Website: lowes
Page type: order-returns
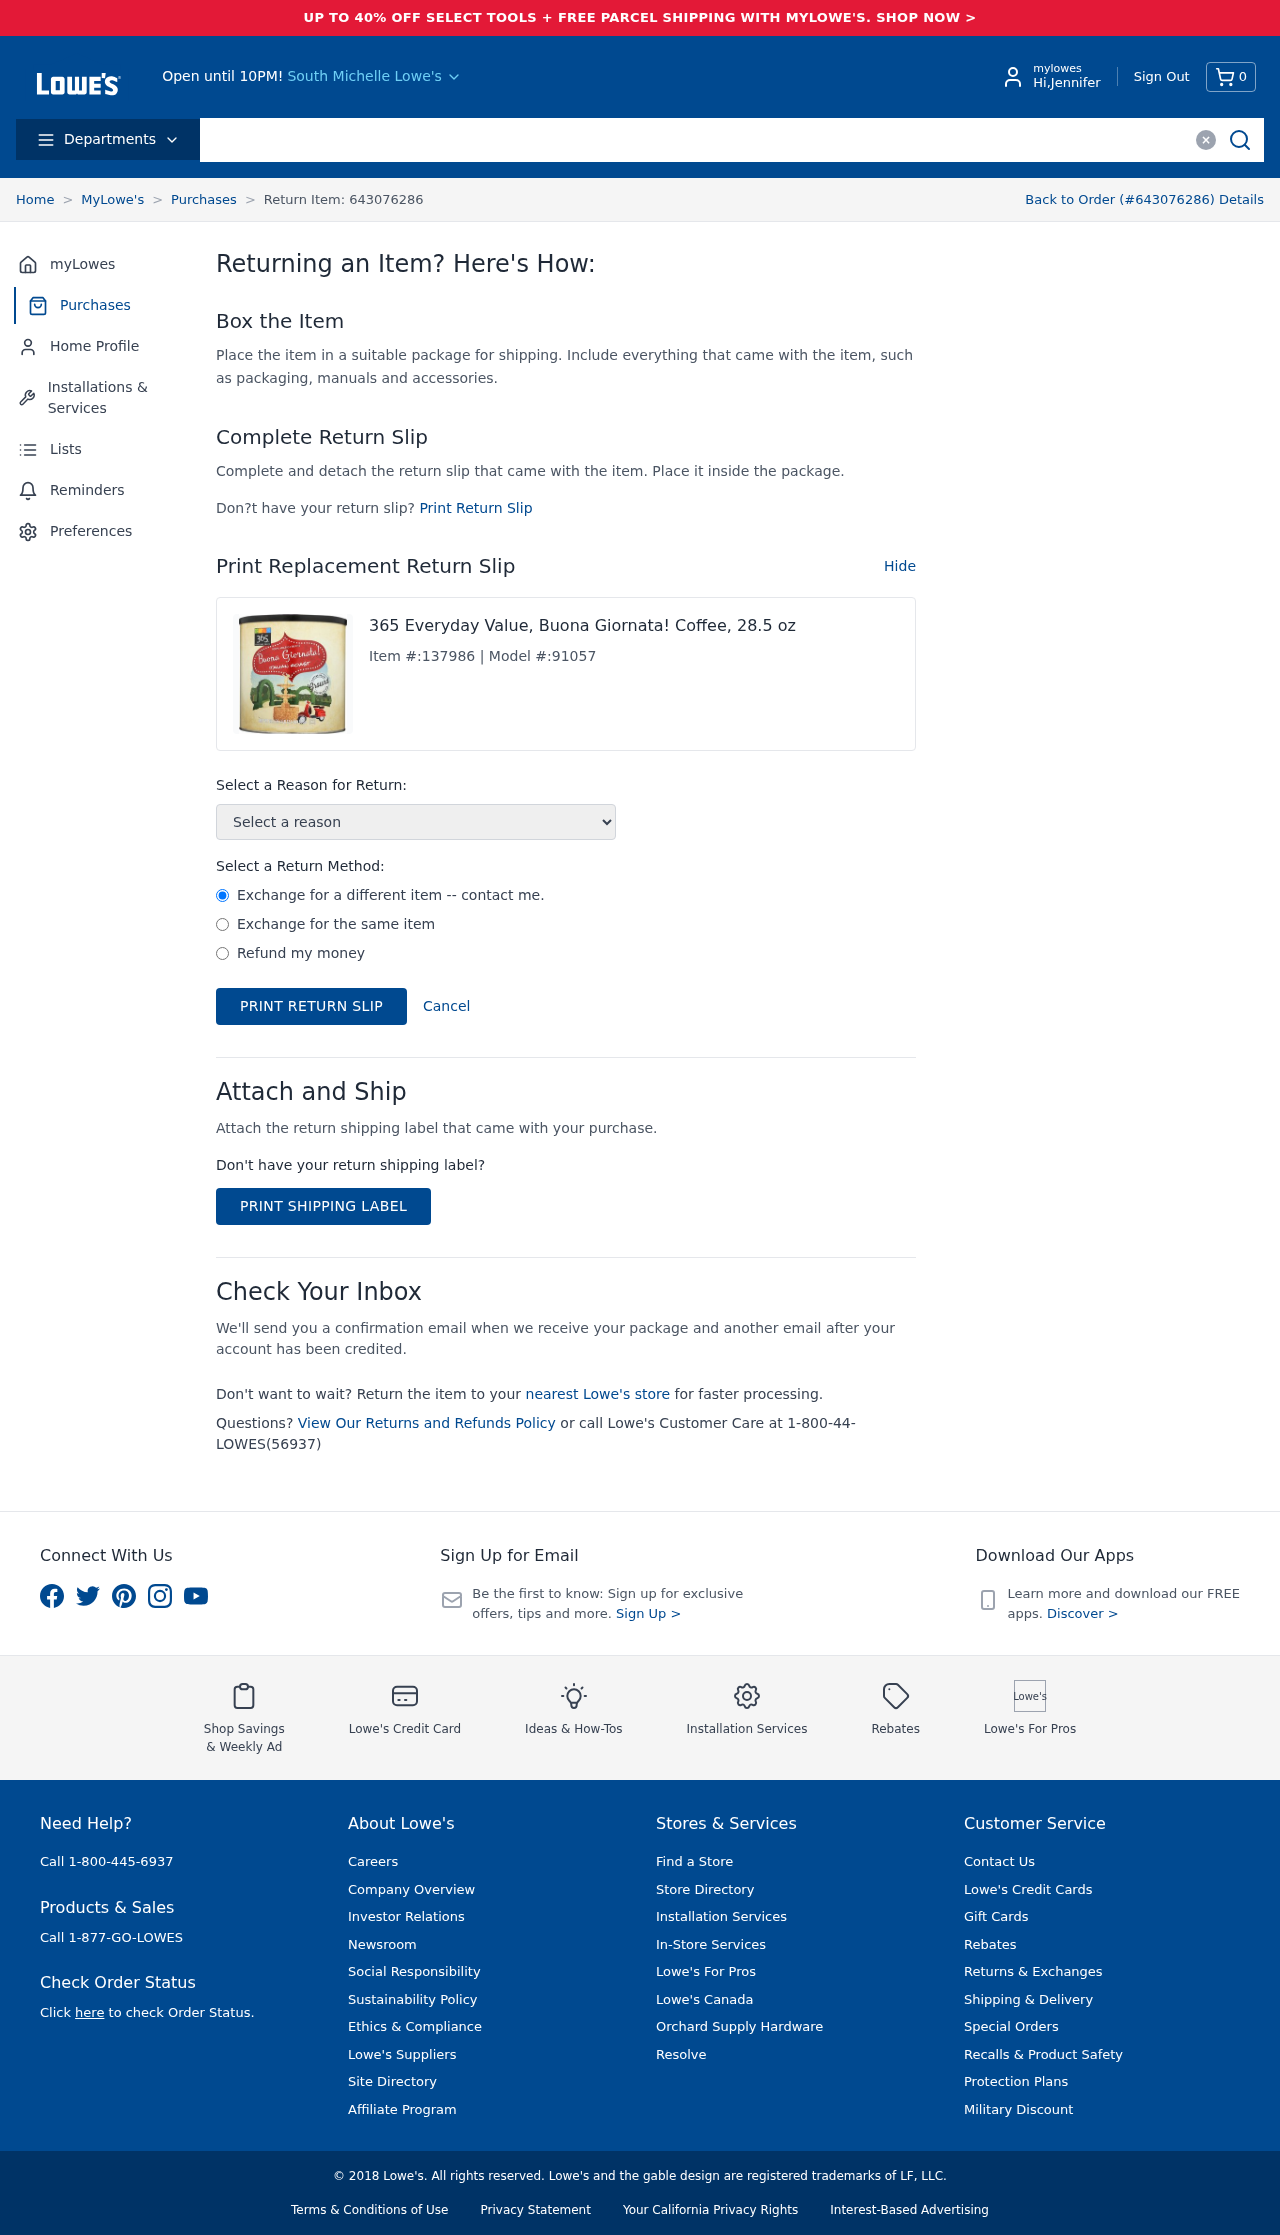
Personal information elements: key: PII_CITY
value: South Michelle Lowe's
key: PII_FIRSTNAME
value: Jennifer
Product elements: key: PRODUCT1_NAME
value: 365 Everyday Value, Buona Giornata! Coffee, 28.5 oz
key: PRODUCT1_ITEM_NUMBER
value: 137986
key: PRODUCT1_MODEL_NUMBER
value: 91057
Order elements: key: ORDER_NUM_ITEMS
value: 0
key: ORDER_ID
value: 643076286
Other elements: key: RETURN_ITEM_ID
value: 643076286
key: RETURN_METHOD
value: Exchange for a different item -- contact me.
Exchange for the same item
Refund my money